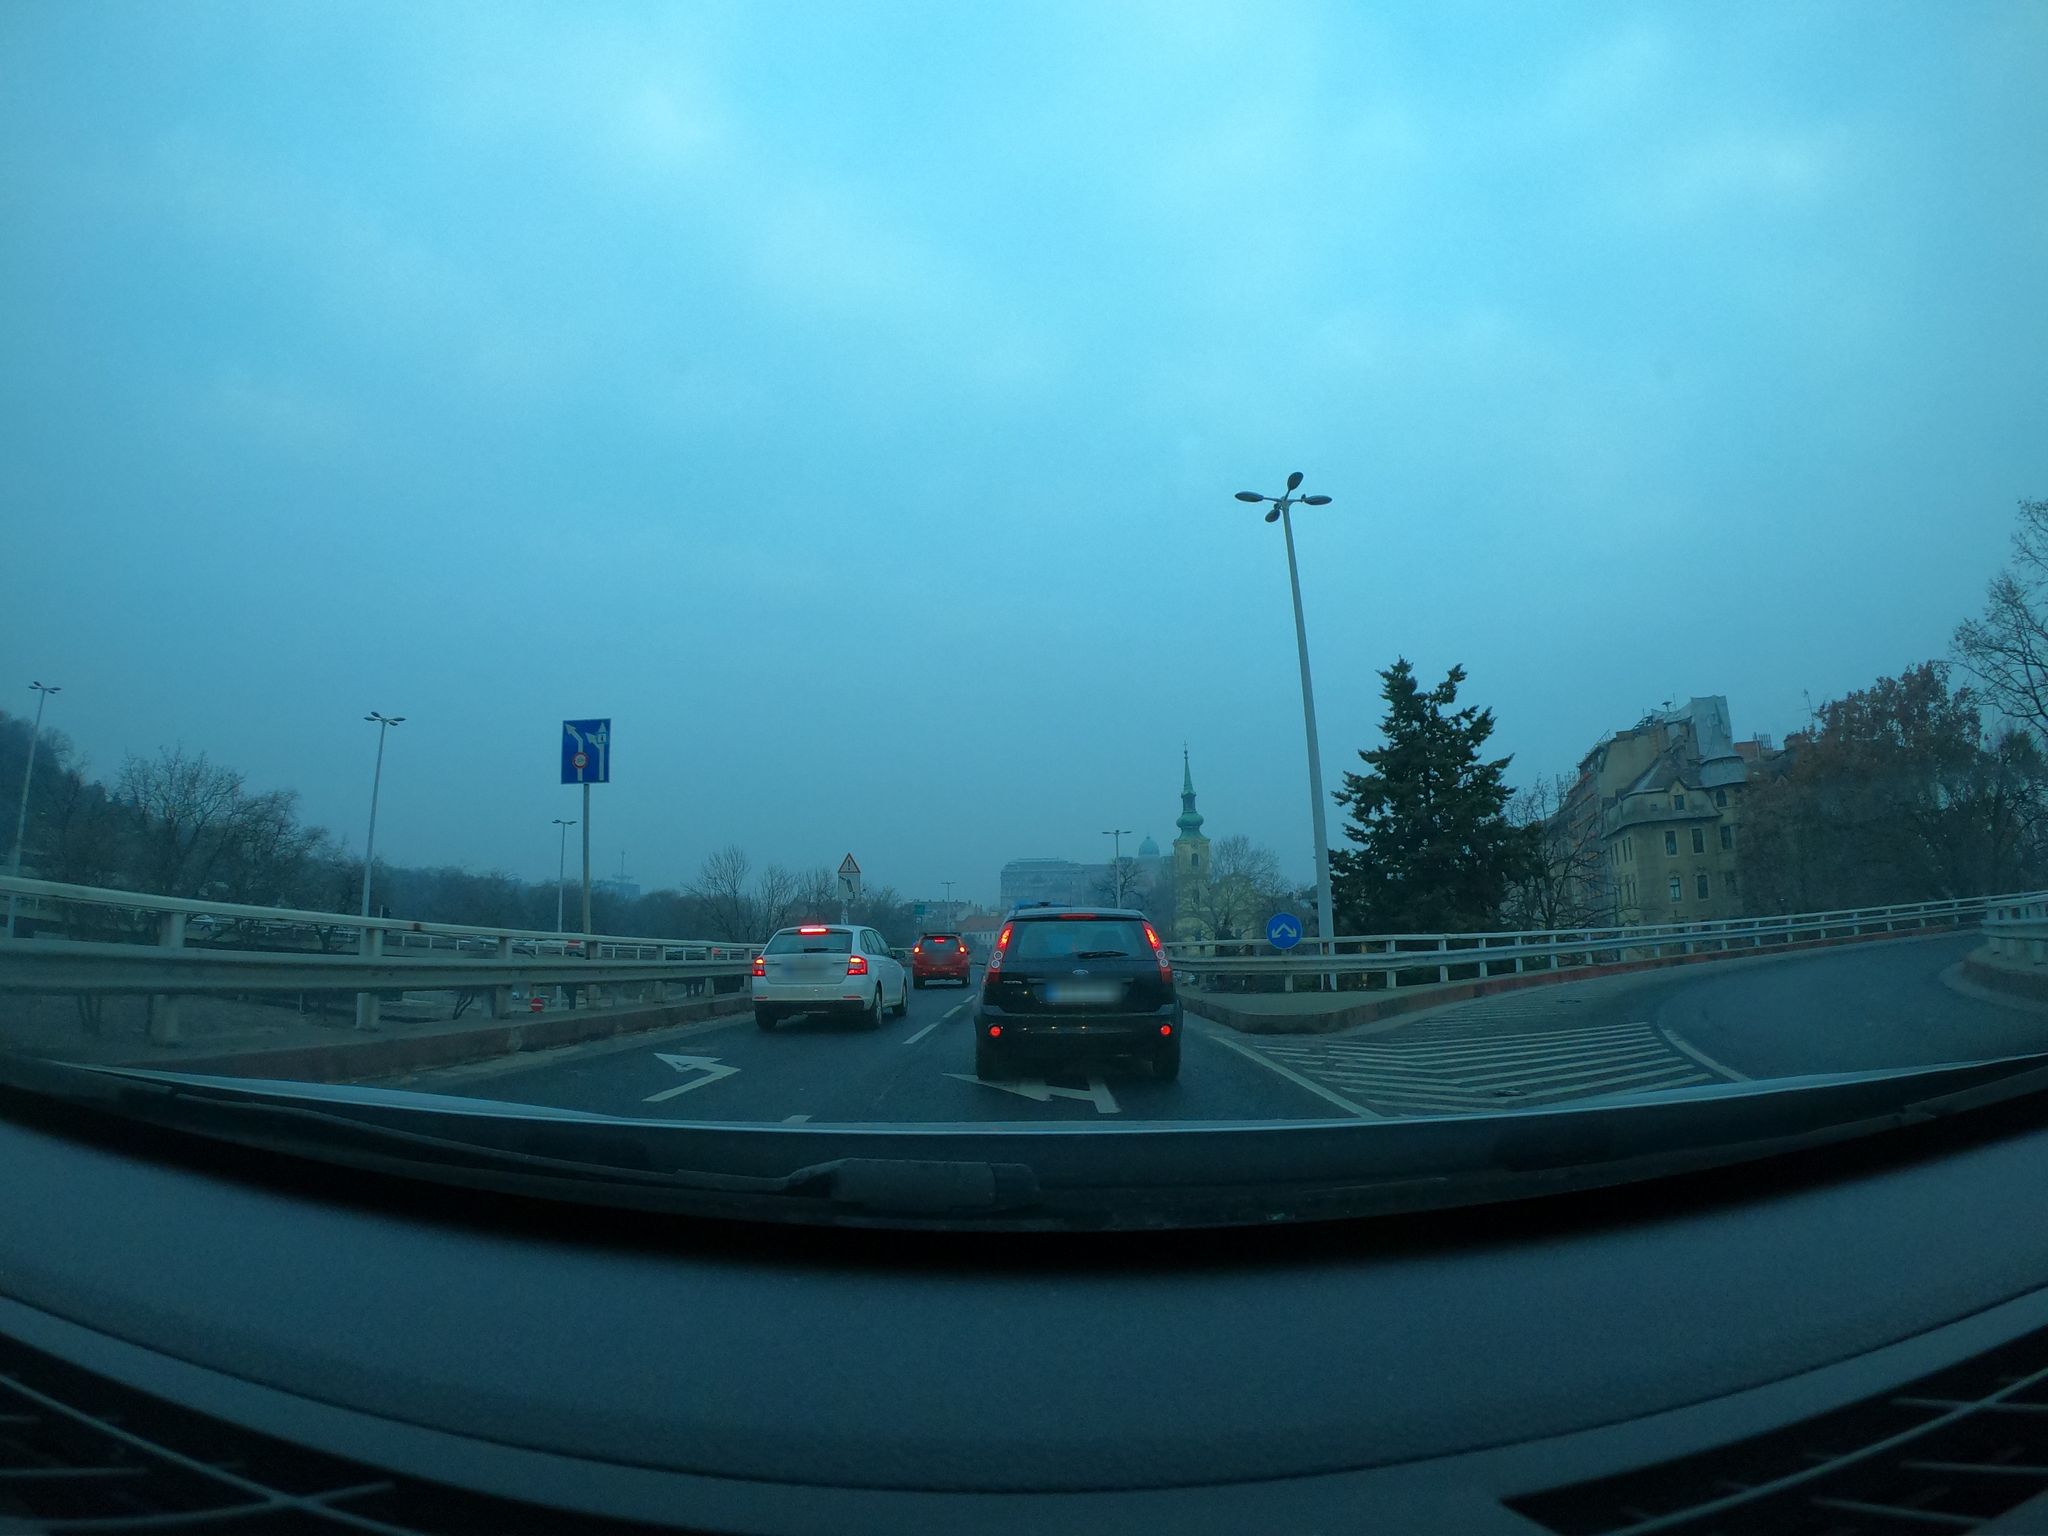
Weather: snowy
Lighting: day
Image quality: good
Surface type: driving surface
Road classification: secondary, primary_link
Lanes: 1
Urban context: urban centre
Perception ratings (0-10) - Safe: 0.69, Lively: 8.49, Beautiful: 3.43, Boring: 4.03, Depressing: 4.71, Wealthy: 1.24